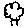
Label: tree